Question: My HTML CODE HERE:
'''
<i id="bgcolor" style="background-color: rgb(255, 146, 180)"></i>
'''
I want to get the background-color value using jquery attr. What i tried is below:
'''
$("#bgcolor").mouseleave(function(){
var bodyColor = $(this).attr("style");
$("body").css(bodyColor);
});
'''
But this output is:
'''
background-color: rgb(255, 146, 180);
'''
And now that I've added it to my css it will not work. How can I achieve this task?

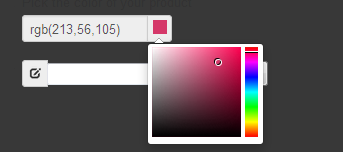
Answer: Check out the documentation for .css: <URL>
'''
var bodyColor = $(this).css("backgroundColor");
'''